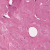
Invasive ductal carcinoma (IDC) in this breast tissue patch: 0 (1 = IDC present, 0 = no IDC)